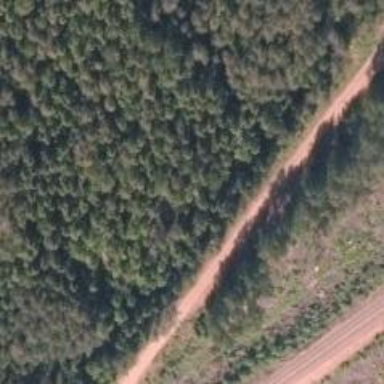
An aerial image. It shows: Unclassified road running parallel to abandoned railway.